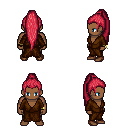
a pixel art fantasy rpg character, male body template, human, dark skin, brown robe, gold greaves, ruby red extra-long topknot hairstyle, bracelets, brown shoes, four views (front, back, left, right), 2x2 character sprite sheet, small pixel art, hard edges, no anti-aliasing